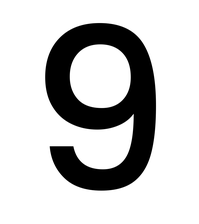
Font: Poppins-Medium